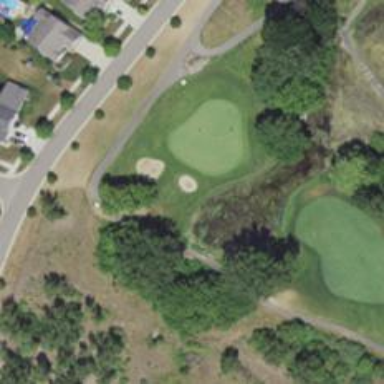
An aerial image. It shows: View of golf hole.